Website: macys
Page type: customer-info-address
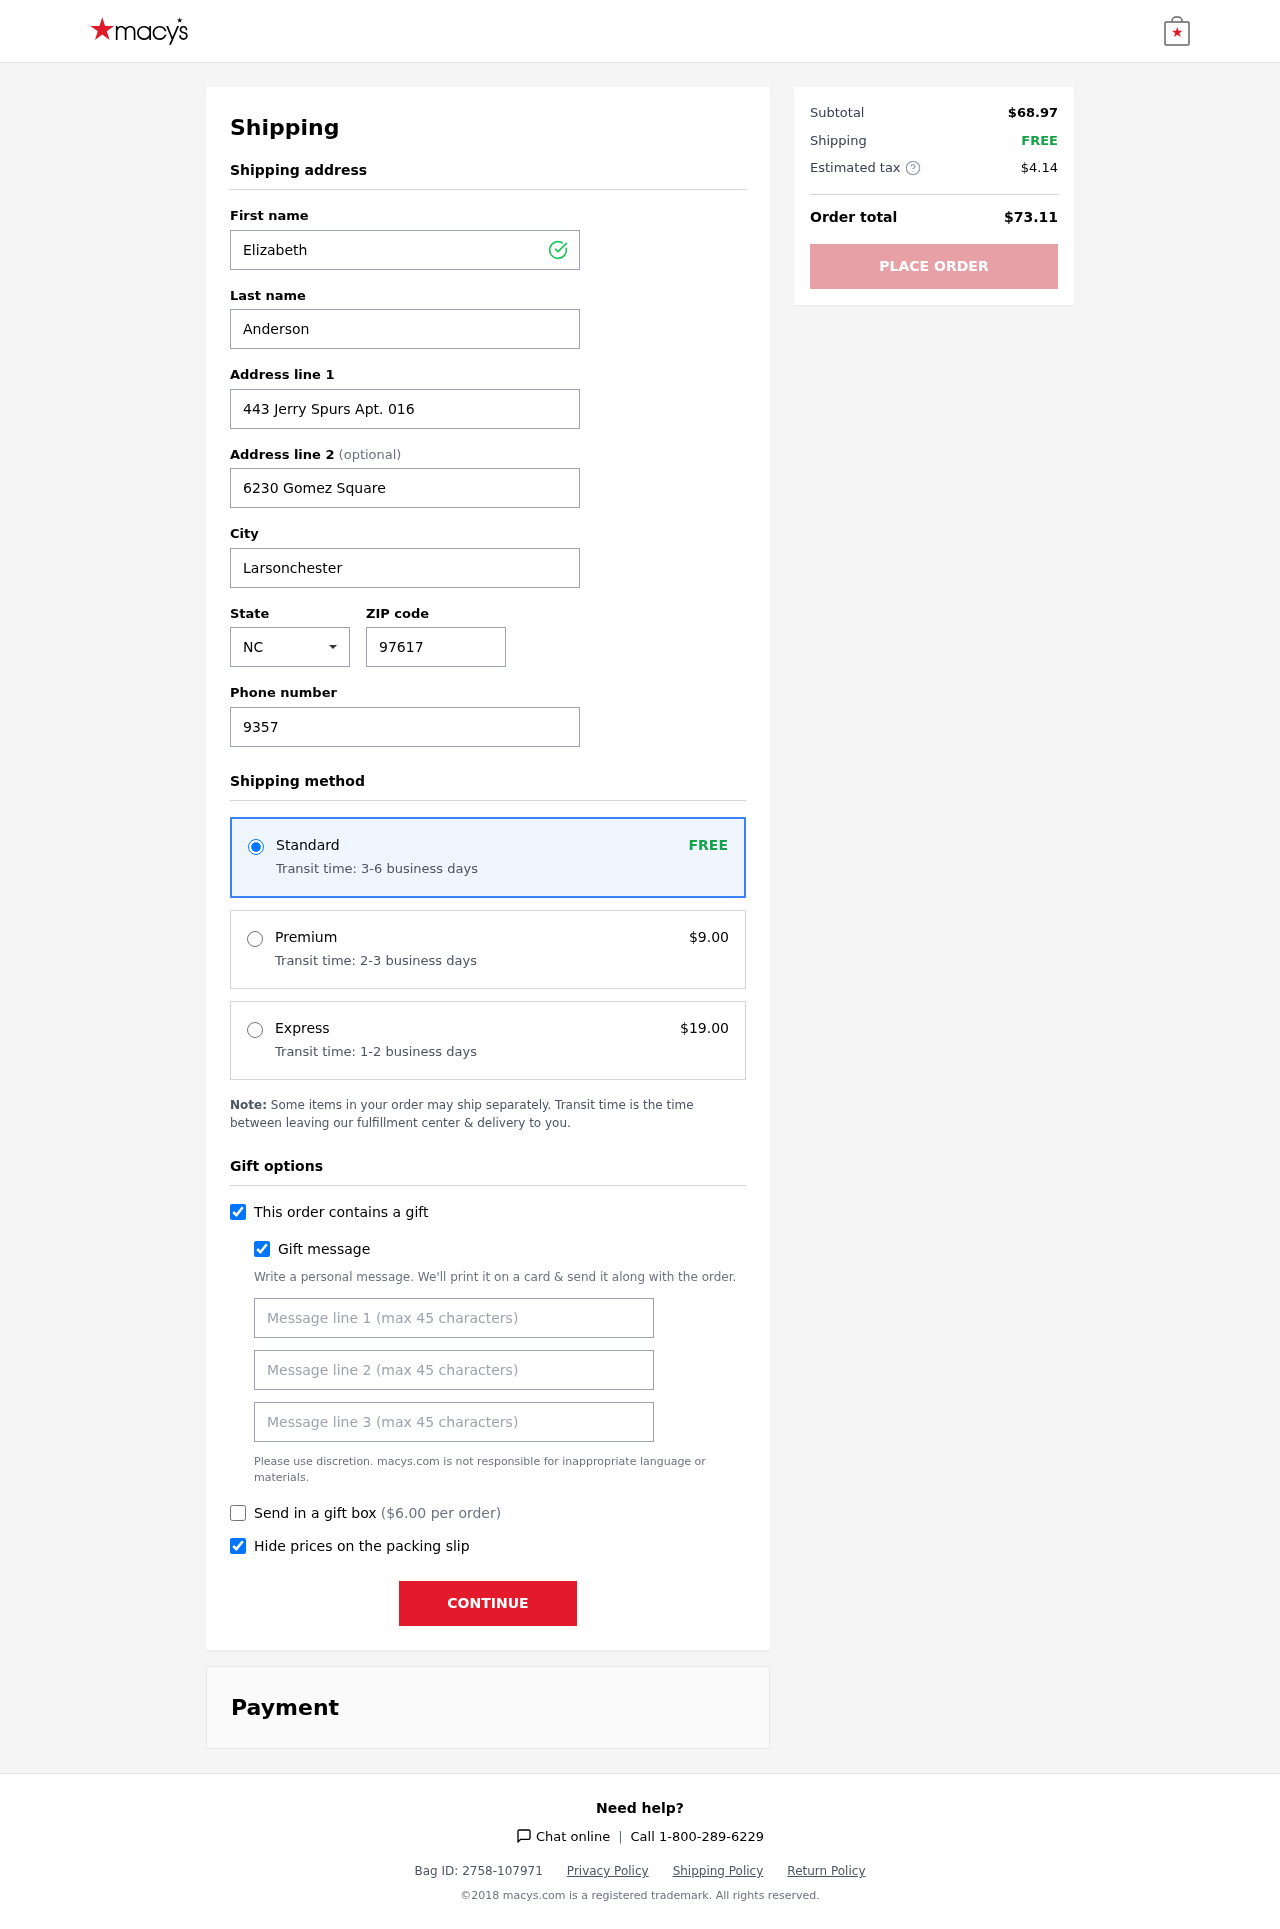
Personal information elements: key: PII_CITY
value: Larsonchester
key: PII_FIRSTNAME
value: Elizabeth
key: PII_GIFT_MESSAGE
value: Hey Wendy, I thought you’d really enjoy this stylish piece to add a little flair to your outfits! Can’t wait to see how incredible it looks on you. Just a little something to celebrate you and all the amazing things you do!  Elizabeth
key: PII_LASTNAME
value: Anderson
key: PII_PHONE
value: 9357031199
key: PII_POSTCODE
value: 97617
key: PII_STATE_ABBR
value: NC
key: PII_STREET
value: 443 Jerry Spurs Apt. 016
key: PII_STREET2
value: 6230 Gomez Square
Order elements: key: ORDER_SHIPPING_STANDARD
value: FREE
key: ORDER_SHIPPING_STANDARD_TIME
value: Transit time: 3-6 business days
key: ORDER_SHIPPING_PREMIUM
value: $9.00
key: ORDER_SHIPPING_PREMIUM_TIME
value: Transit time: 2-3 business days
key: ORDER_SHIPPING_EXPRESS
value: $19.00
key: ORDER_SHIPPING_EXPRESS_TIME
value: Transit time: 1-2 business days
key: ORDER_GIFT_BOX_FEE
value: $6.00
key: ORDER_SUBTOTAL
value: $68.97
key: ORDER_SHIPPING_COST
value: FREE
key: ORDER_TAX
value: $4.14
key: ORDER_TOTAL
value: $73.11